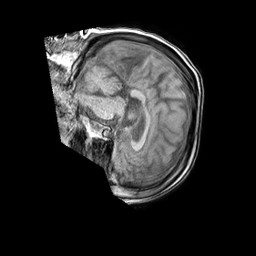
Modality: T1w
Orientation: sagittal
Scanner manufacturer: philips
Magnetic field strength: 1.5 T
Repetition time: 0.1783 s
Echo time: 0.001825 s